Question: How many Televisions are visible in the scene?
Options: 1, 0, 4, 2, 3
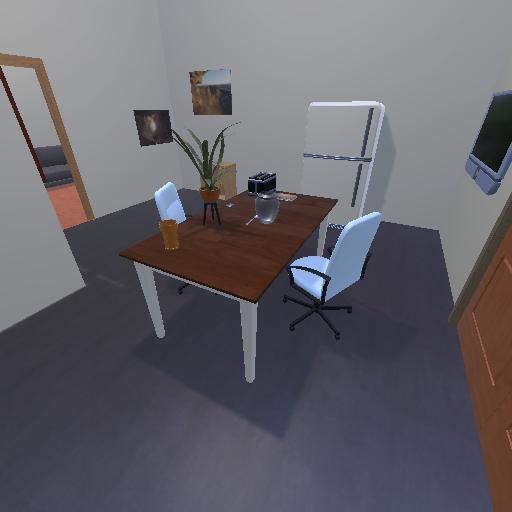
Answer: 1